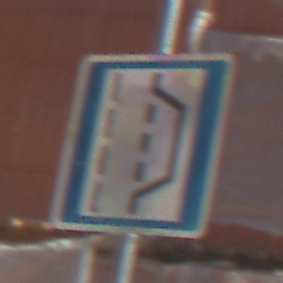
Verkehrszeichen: NothalteUndPannenbucht
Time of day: MorningAfternoon
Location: Outdoor (Nature)
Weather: Clear
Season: Summer
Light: Natural